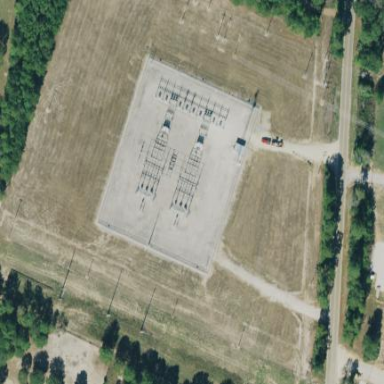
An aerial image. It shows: Outdoor distribution-level power substation enclosed by fence.